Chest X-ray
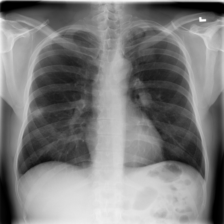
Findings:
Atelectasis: negative
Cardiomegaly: negative
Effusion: negative
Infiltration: positive
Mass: negative
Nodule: positive
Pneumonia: negative
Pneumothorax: negative
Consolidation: negative
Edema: negative
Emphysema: negative
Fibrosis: negative
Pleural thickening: negative
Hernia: negative